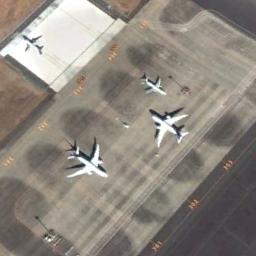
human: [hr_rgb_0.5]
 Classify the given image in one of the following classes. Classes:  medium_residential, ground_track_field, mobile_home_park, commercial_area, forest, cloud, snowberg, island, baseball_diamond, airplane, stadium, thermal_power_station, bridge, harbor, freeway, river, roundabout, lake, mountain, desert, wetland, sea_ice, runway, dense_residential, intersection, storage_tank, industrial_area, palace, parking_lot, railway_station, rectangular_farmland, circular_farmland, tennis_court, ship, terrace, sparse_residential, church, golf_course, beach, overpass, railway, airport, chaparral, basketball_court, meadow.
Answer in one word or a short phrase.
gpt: airplane